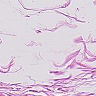
Metastatic tissue present: no